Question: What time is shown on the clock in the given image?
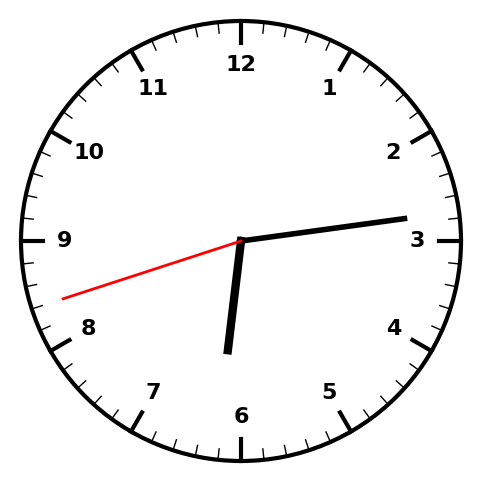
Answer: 06:13:42